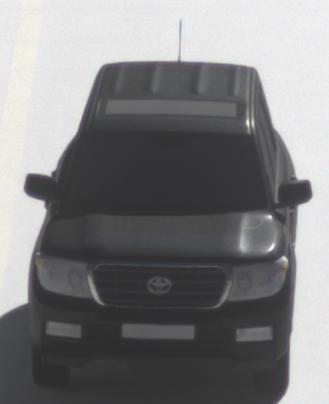
Make: Toyota
Model: Land Cruiser V8 4.7
Detailed model: Land Cruiser V8 (J20)
Model produced from: 2008/03
Model produced until: 2009/11
Doors: 5
Color: black
Road condition: dry road
Daytime: morning or afternoon
Contrast: high contrast